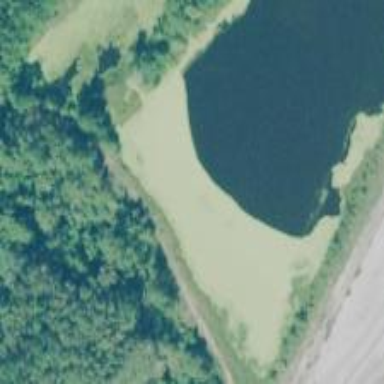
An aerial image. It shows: Pond surrounded by natural water.